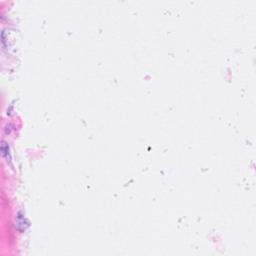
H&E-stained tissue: Breast